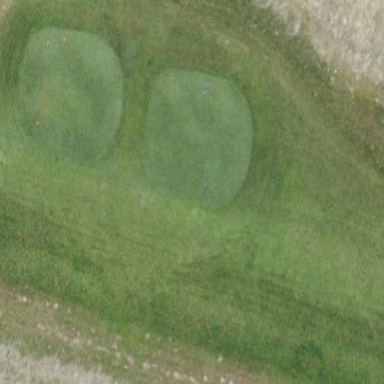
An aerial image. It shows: Golf tee.